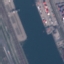
Land use / land cover: River